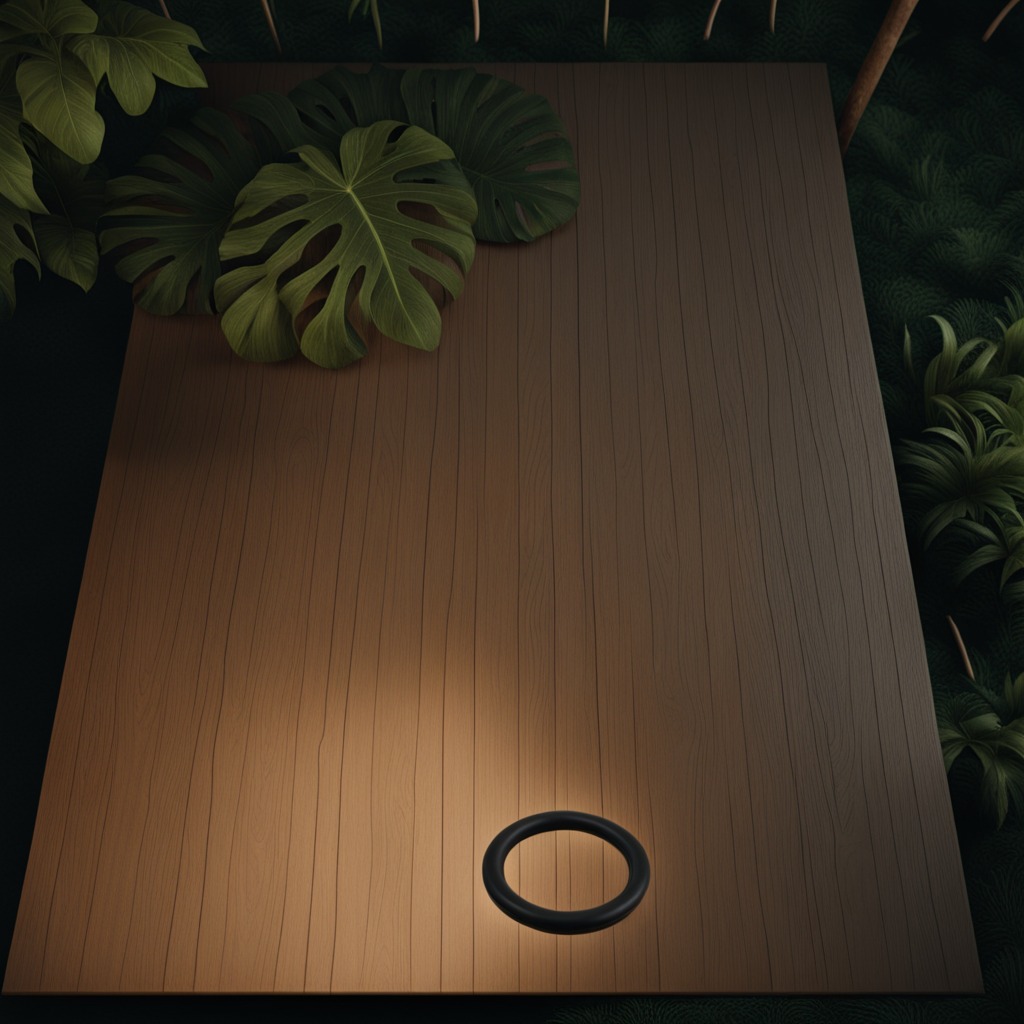
A rubber O-ring is lying on the wooden table inside a jungle field workshop tent at night.